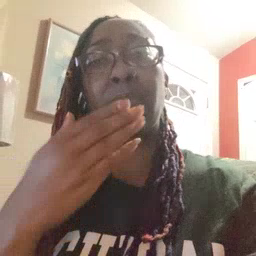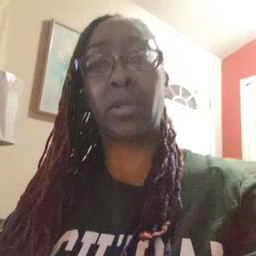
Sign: thankyou